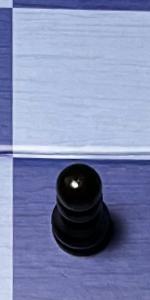
Label: Pawn_Black